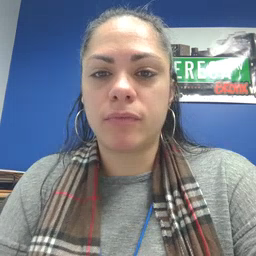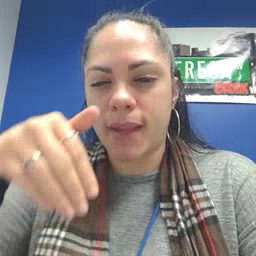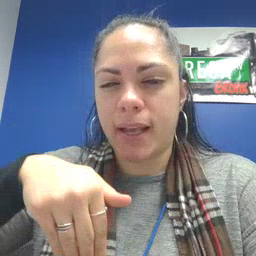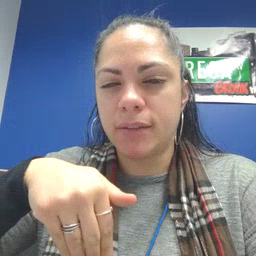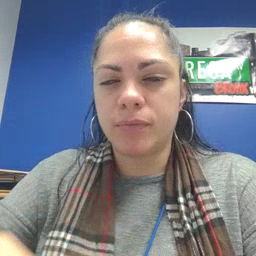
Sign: night